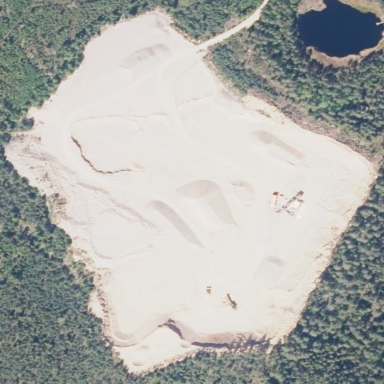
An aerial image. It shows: Quarry with gravel as the main resource.